Field crop: tomato
Growth stage: 1
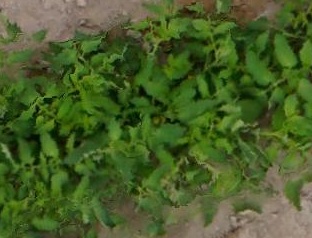
Species: tomato